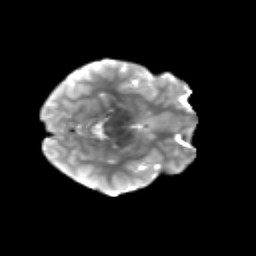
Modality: T2w
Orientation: axial
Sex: female
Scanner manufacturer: siemens
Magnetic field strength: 3 T
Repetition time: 5 s
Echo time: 0.071 s